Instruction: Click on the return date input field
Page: home
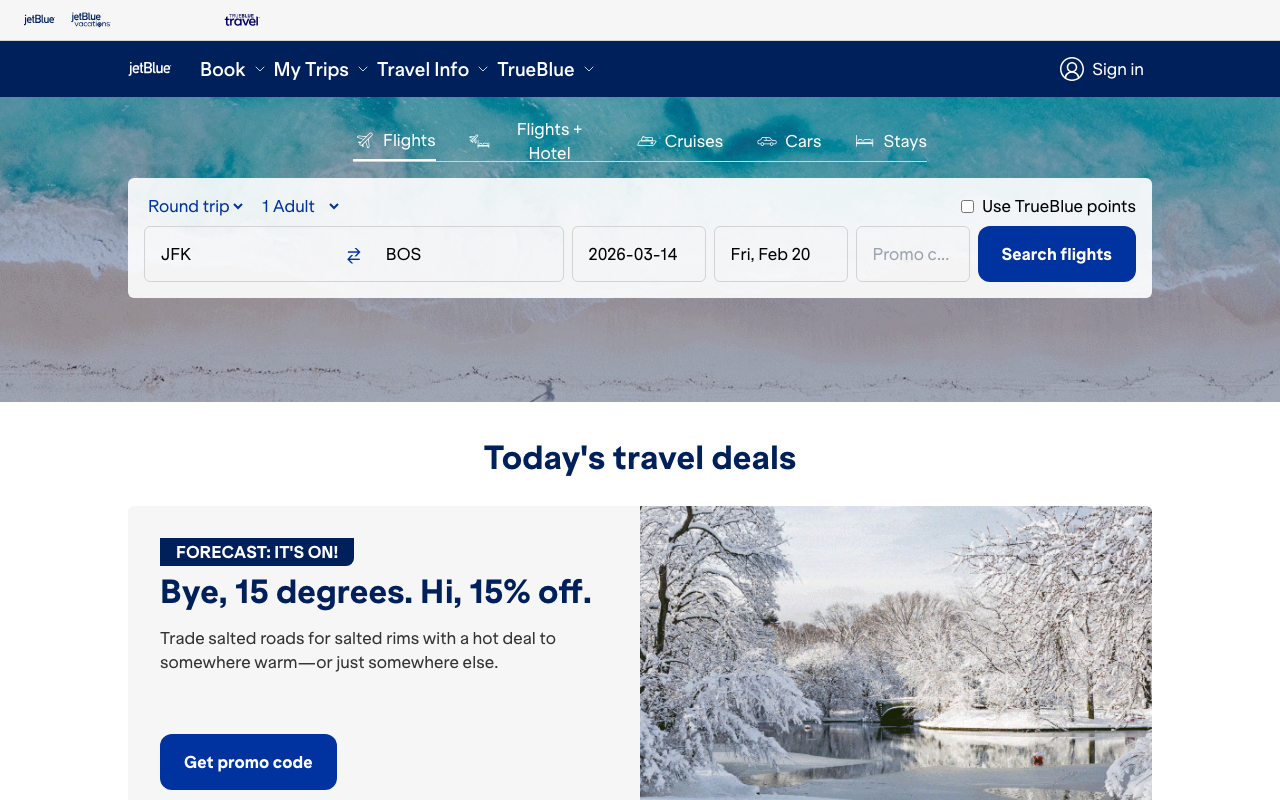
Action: click